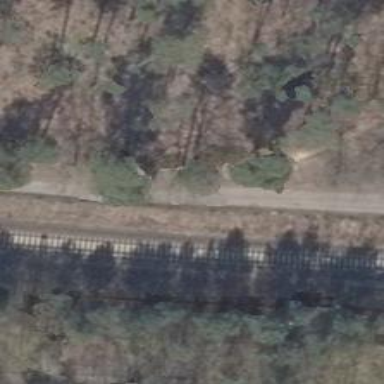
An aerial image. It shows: Track with grade3 tracktype.